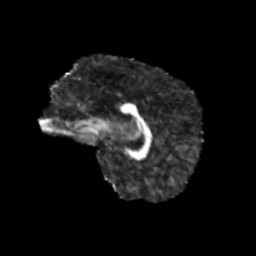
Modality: FA
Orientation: sagittal
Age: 13
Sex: female
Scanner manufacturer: siemens
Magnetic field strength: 3 T
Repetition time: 3.8 s
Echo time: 0.07 s